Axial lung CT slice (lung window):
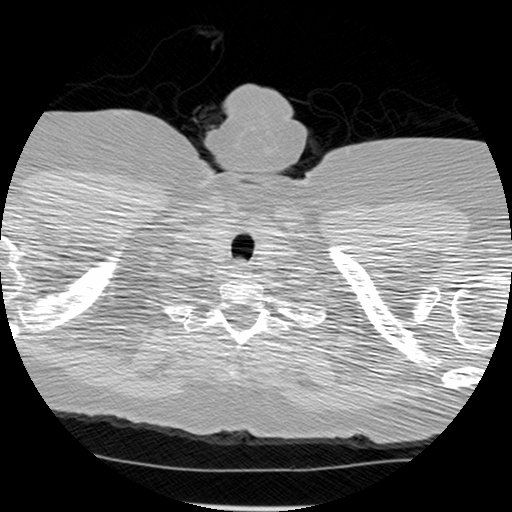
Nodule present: no